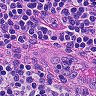
Metastatic tissue present: no